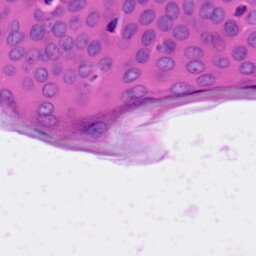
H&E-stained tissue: Skin